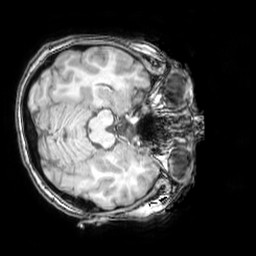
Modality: T1w
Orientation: axial
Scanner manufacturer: philips
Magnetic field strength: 3 T
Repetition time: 0.008131 s
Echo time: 0.003723 s